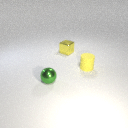
small yellow rubber cylinder to the right of small green metal sphere